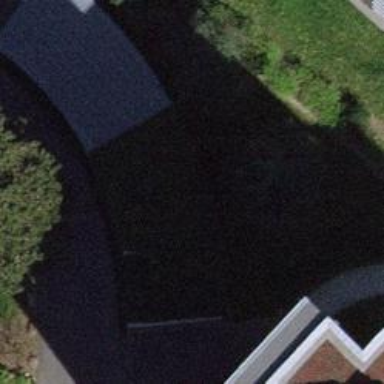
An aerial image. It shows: Driveway tunnel under the road.